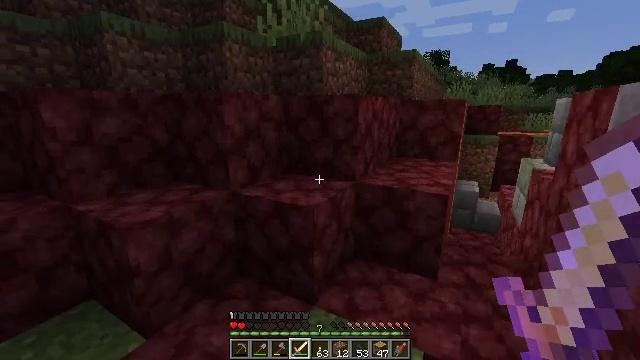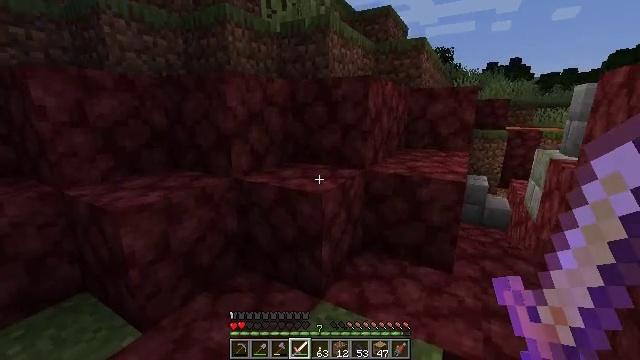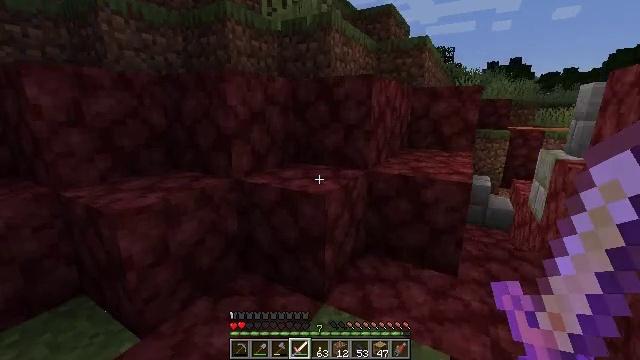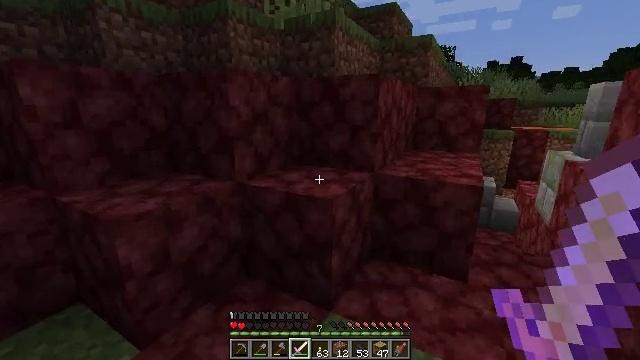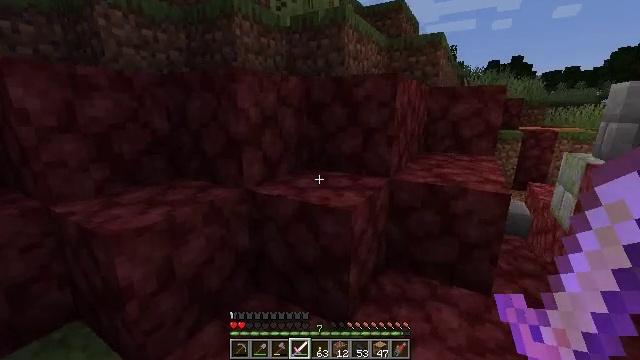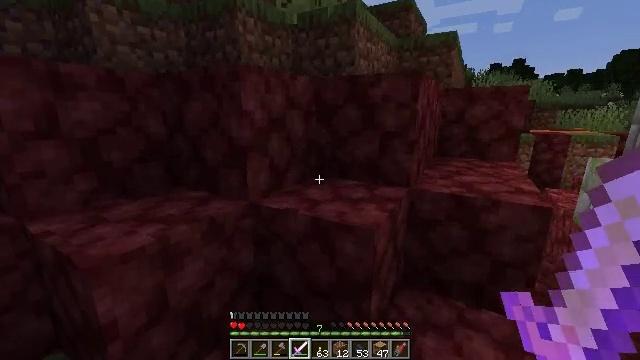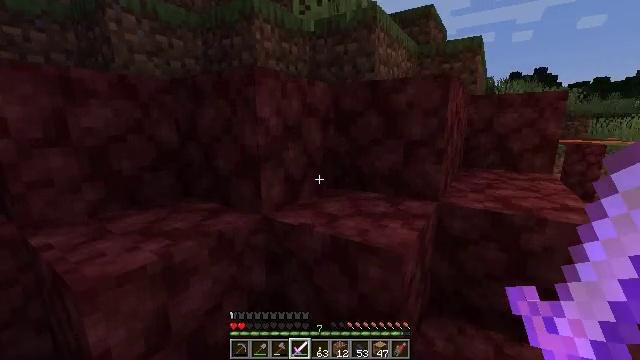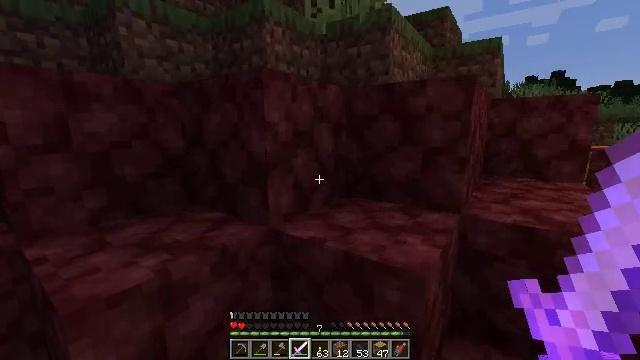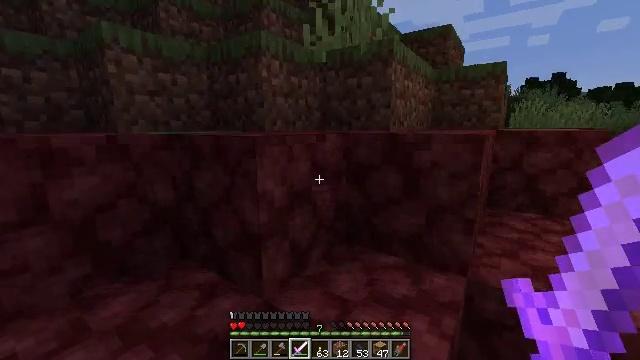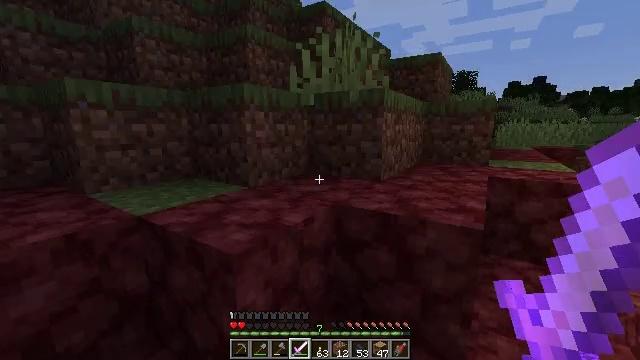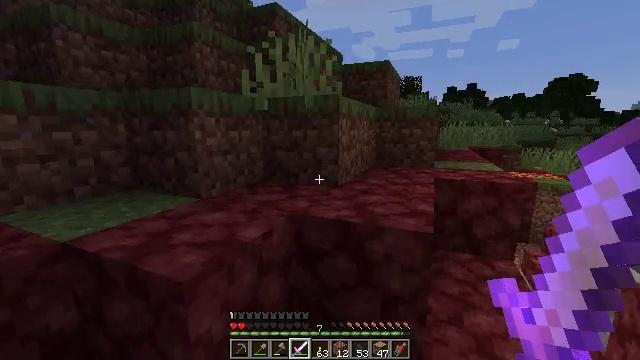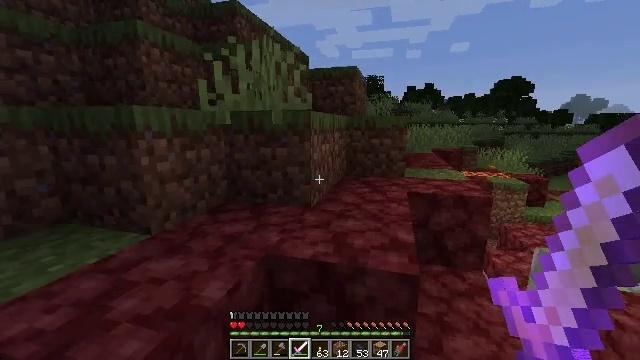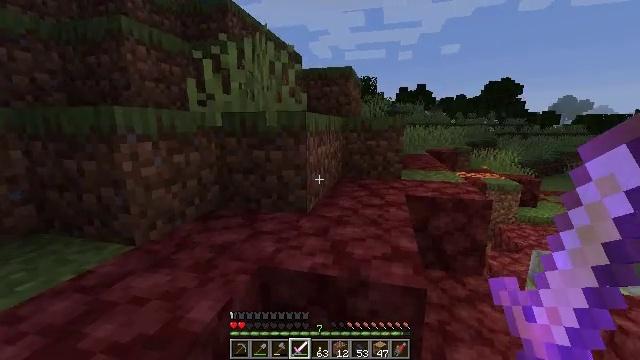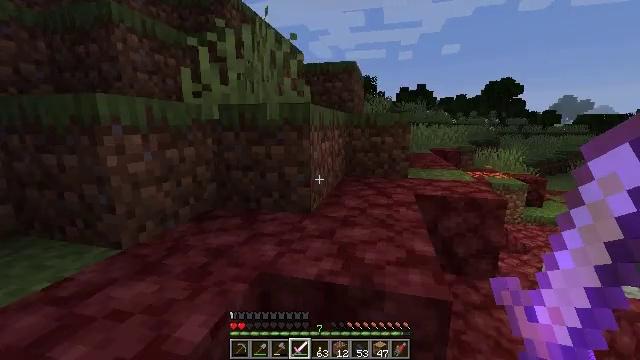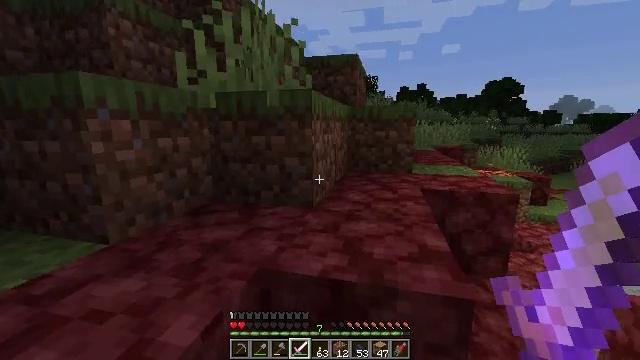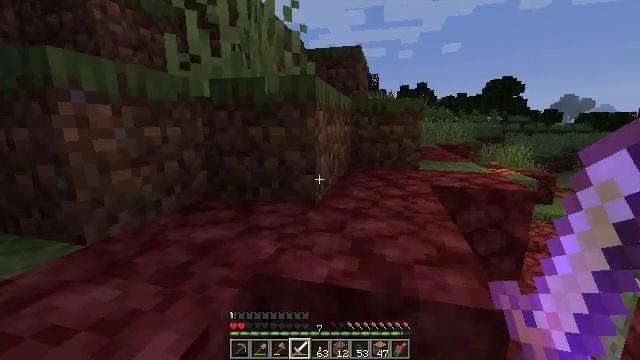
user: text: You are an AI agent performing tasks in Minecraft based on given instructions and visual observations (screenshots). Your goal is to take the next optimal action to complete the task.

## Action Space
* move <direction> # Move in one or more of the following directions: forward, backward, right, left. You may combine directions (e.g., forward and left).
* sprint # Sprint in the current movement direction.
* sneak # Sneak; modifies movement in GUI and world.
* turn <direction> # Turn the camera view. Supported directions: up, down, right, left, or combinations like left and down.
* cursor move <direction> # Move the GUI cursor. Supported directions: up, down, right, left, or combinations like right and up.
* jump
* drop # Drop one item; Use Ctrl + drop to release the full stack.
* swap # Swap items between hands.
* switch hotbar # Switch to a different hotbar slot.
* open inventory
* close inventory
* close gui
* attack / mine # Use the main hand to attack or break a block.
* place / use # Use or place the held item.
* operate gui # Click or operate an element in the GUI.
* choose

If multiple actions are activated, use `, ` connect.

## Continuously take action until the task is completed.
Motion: motion action
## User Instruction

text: Combat enemy.
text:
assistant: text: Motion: move forward and move left
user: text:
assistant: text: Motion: move forward and move left
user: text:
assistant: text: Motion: move forward and move left
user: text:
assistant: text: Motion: move forward
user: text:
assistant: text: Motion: move forward
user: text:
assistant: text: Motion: move forward, turn left and up
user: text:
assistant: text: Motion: move forward, turn left and up, jump
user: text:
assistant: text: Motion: move forward, jump
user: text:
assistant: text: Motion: move forward, turn right, jump
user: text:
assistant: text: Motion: move forward, turn right, jump
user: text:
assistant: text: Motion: move forward, turn right
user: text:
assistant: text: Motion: move forward, turn right
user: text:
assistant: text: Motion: move forward
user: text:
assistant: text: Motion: move forward
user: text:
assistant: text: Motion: move forward
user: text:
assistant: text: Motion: move forward
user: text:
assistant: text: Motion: move forward, turn right
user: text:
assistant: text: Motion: move forward, turn right and down, jump
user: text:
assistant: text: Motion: move forward, turn right and down, jump
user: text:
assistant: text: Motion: move forward, turn down, jump
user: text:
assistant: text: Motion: move forward, turn down, jump
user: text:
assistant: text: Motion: move forward and move left
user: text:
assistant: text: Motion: move forward and move left
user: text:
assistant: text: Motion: move forward and move left, turn left
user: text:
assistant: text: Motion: move forward and move left, turn left
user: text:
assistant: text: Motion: move forward and move left, turn left and up
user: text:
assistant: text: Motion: move forward, turn left and up, jump
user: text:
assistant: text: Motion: move forward, turn left and up, jump
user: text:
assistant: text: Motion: move forward, jump
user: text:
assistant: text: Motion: move forward, jump